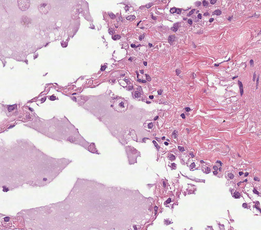
Tumor epithelial tissue: yes
Tumor-associated stroma tissue: yes
Normal tissue: no